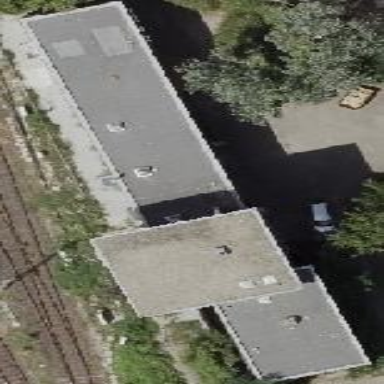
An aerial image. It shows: Building serving as railway signal box.